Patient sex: F
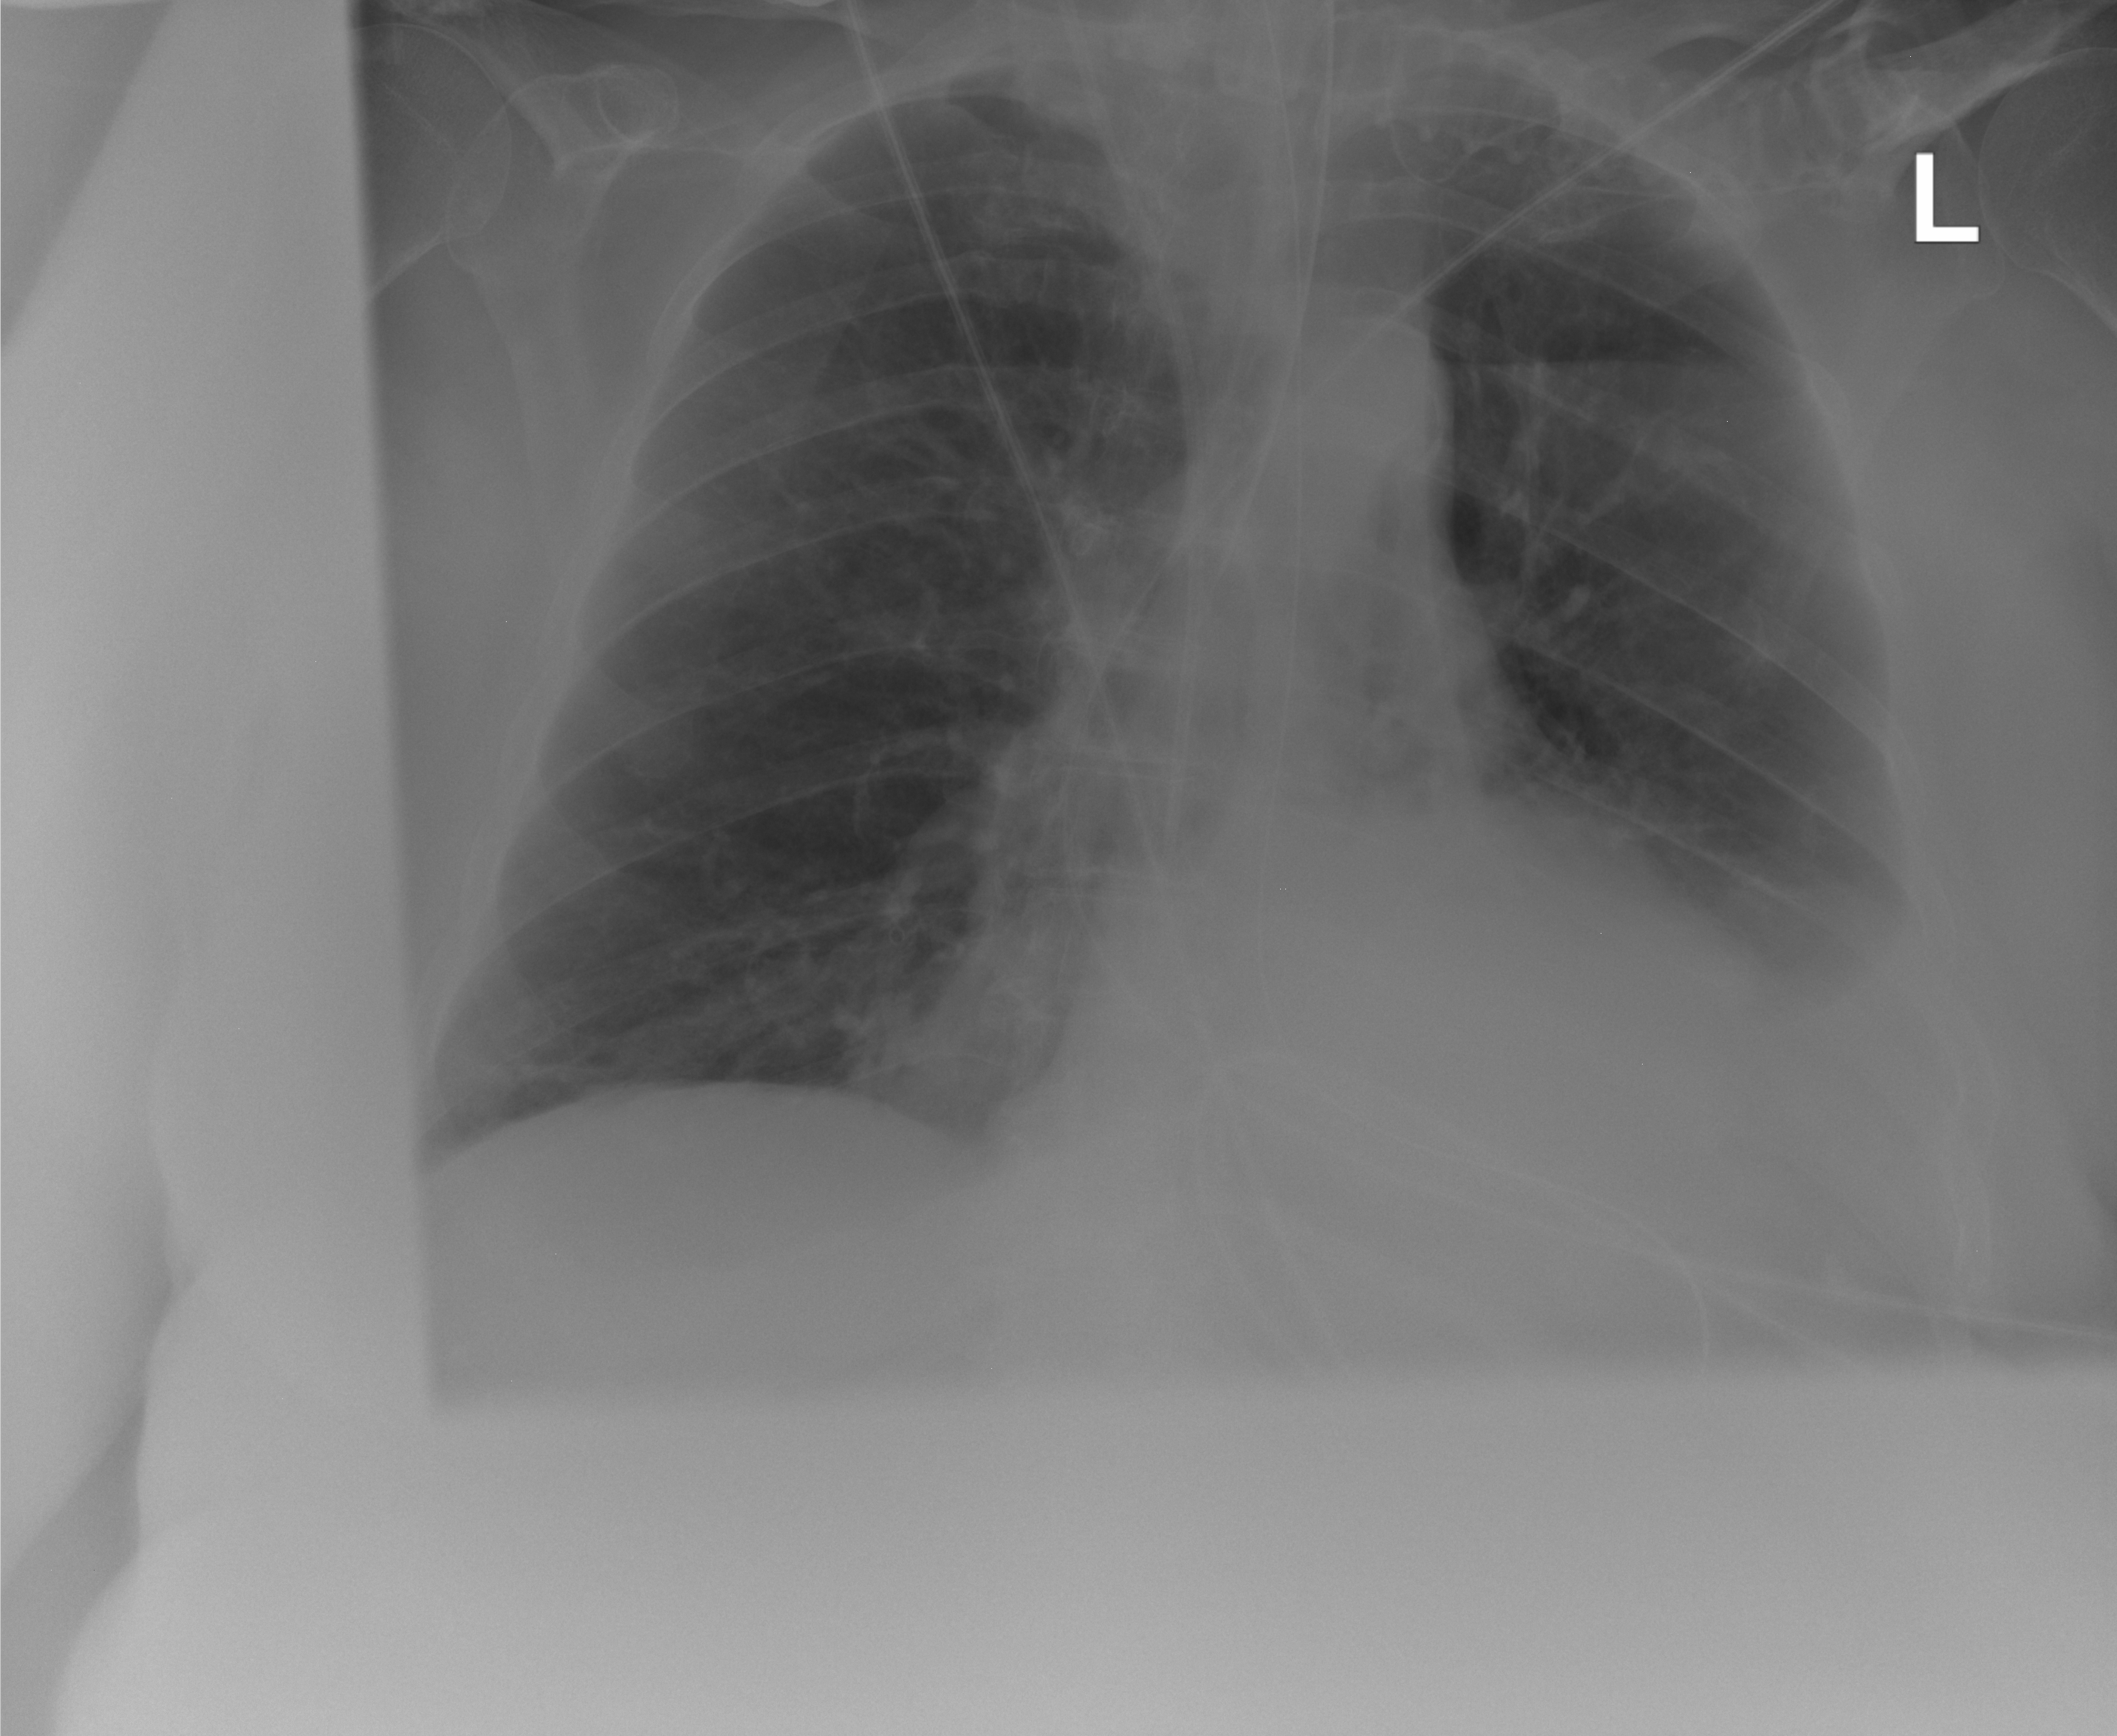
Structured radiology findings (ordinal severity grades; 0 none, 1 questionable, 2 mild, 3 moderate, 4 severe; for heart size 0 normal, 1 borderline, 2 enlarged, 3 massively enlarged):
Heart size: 0
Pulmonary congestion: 0
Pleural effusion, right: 0
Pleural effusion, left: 2
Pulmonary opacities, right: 0
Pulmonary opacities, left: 0
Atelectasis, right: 0
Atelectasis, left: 3